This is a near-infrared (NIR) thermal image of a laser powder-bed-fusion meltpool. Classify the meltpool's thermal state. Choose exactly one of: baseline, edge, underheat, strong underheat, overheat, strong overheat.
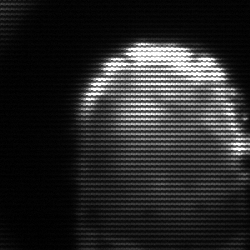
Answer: baseline